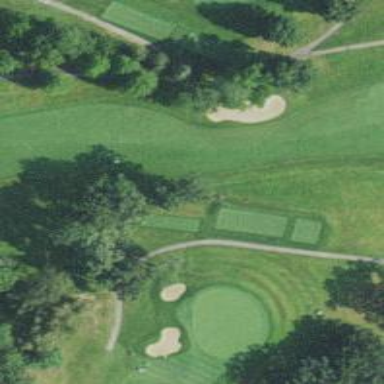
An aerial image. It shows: Path designed for golf carts.